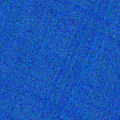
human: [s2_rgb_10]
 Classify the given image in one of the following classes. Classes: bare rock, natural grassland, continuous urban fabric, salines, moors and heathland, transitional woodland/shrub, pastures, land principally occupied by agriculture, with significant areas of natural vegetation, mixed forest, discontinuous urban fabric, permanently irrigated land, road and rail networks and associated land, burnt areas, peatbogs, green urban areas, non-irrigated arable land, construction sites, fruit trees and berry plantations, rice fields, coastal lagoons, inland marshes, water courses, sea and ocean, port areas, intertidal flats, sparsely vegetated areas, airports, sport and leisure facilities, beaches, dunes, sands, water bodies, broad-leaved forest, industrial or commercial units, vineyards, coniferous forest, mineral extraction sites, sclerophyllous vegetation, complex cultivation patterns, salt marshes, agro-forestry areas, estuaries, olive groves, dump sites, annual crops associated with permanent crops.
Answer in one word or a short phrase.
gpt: sea and ocean